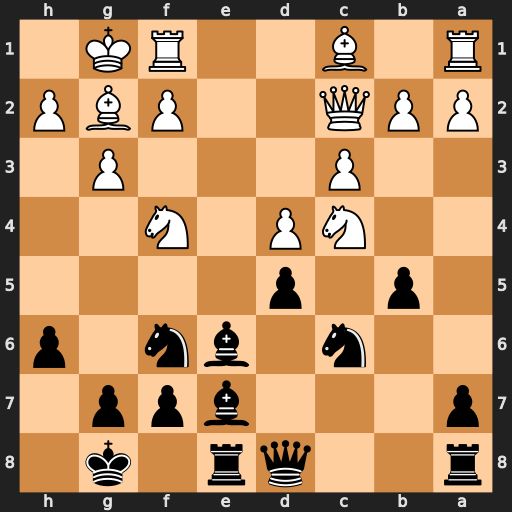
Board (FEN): r2qr1k1/p3bpp1/2n1bn1p/1p1p4/2NP1N2/2P3P1/PPQ2PBP/R1B2RK1
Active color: b
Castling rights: -
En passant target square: -
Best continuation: bxc4 Nxe6 fxe6